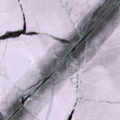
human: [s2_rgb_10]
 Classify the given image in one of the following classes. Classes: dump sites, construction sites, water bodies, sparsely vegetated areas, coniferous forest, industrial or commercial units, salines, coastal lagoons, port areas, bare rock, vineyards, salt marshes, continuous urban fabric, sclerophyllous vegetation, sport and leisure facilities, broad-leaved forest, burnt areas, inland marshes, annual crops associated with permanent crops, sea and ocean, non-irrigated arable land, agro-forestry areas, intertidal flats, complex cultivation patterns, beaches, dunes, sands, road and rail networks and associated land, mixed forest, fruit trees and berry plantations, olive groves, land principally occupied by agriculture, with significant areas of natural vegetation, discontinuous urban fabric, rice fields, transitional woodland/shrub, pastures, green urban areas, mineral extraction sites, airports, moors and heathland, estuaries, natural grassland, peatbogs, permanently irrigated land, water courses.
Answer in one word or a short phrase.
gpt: sea and ocean